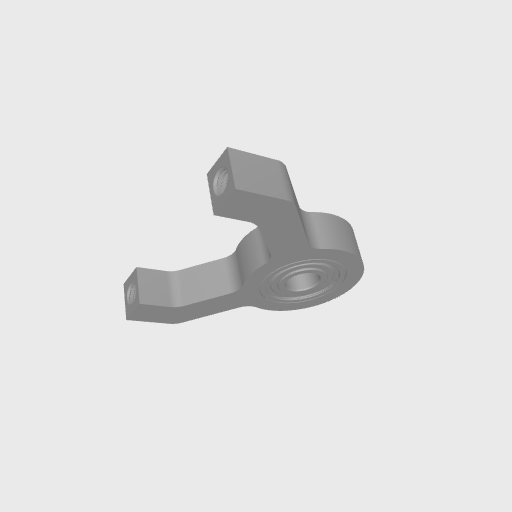
Part: Side1Post2PillowBlock6ID